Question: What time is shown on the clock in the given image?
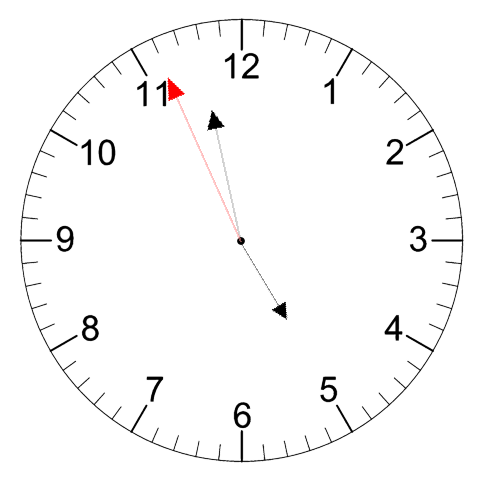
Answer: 04:57:56